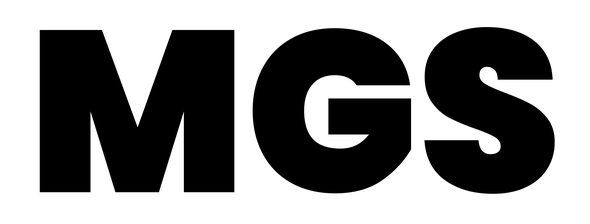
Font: Poppins-Black